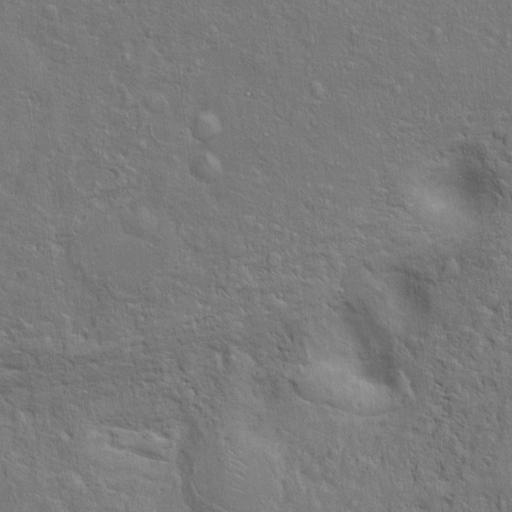
Objects detected: cone, cone